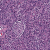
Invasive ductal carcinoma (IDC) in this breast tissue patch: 1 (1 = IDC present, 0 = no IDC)